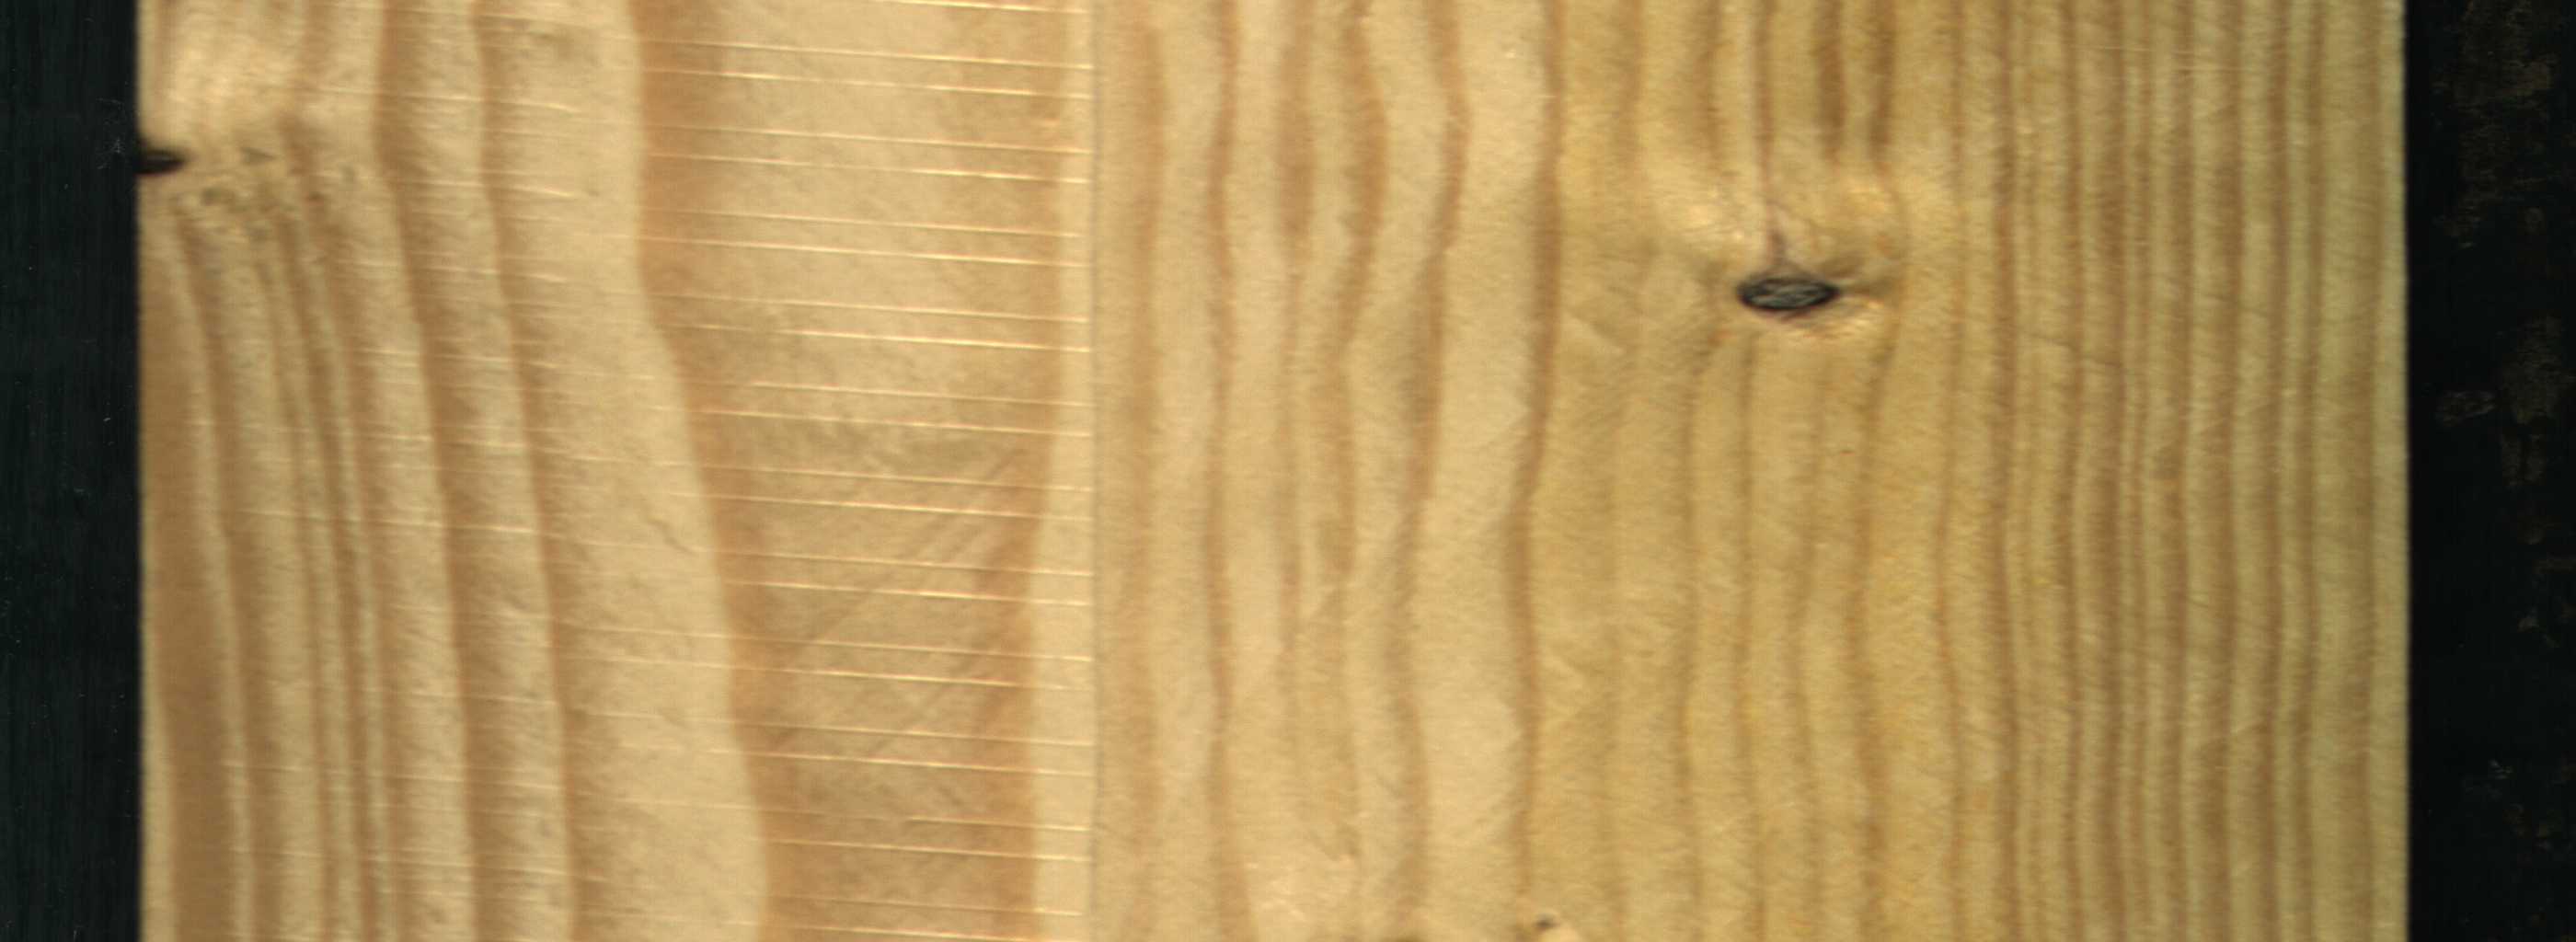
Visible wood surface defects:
Knot_missing
Dead_Knot